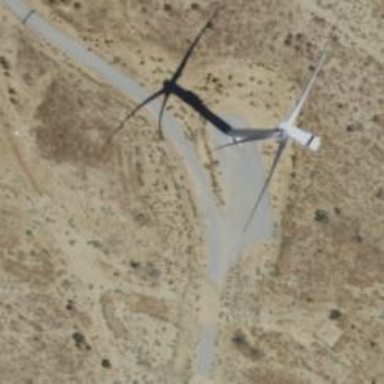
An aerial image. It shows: Wind generator powered by wind turbines of horizontal axis type. It is manufactured by Vestas.